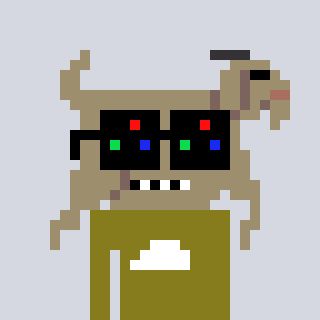
a pixel art character with square black sunglasses, a goat-shaped head and a gunk-colored body on a cool background